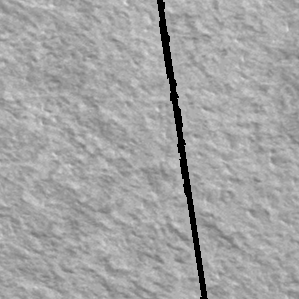
Label: frost